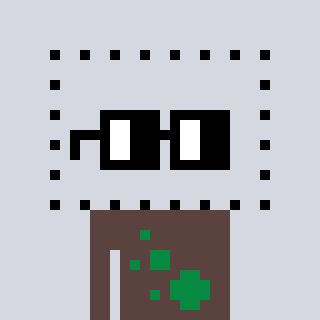
a pixel art character with square black glasses, a void-shaped head and a darkbrown-colored body on a cool background